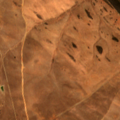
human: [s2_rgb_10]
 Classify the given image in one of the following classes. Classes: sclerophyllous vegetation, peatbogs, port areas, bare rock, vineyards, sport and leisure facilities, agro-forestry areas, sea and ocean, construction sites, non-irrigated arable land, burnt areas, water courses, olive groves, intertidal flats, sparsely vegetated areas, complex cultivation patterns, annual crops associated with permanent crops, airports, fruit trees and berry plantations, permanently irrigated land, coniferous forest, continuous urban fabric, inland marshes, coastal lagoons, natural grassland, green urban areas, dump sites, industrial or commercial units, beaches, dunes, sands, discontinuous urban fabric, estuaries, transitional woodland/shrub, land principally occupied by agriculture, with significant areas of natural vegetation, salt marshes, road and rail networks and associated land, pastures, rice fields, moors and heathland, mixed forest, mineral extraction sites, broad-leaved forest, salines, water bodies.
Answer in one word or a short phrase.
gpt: non-irrigated arable land, land principally occupied by agriculture, with significant areas of natural vegetation